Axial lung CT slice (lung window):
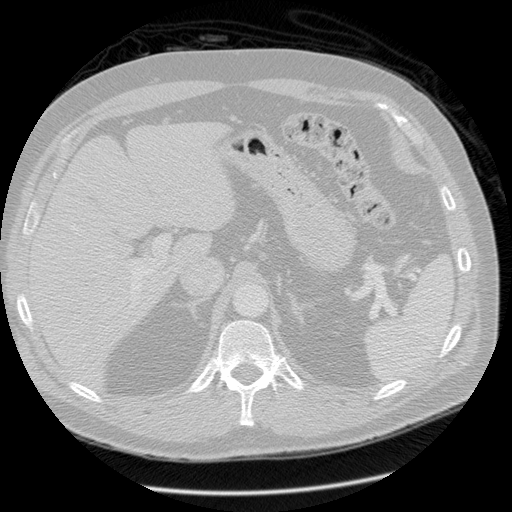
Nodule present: no